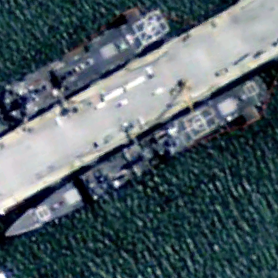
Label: cruiser